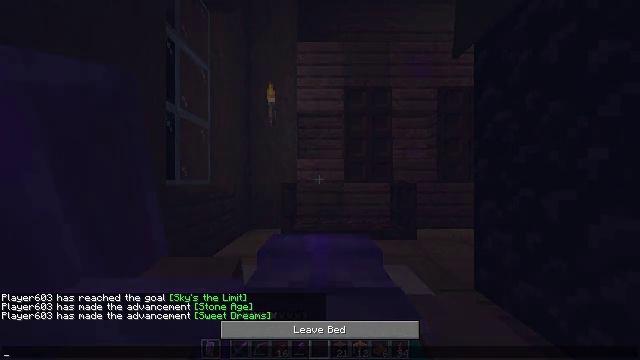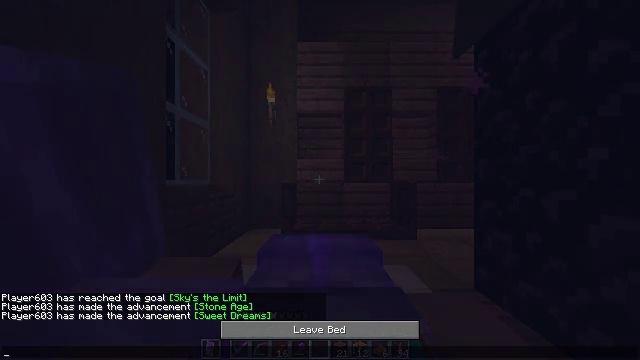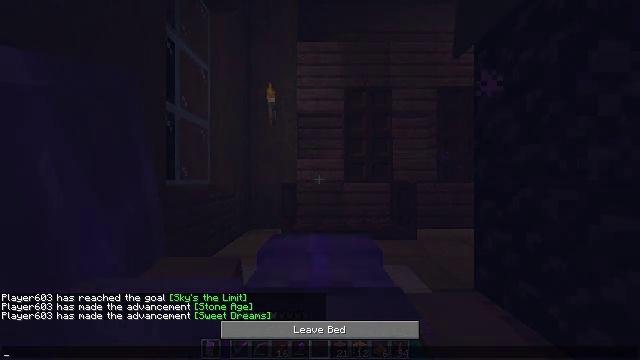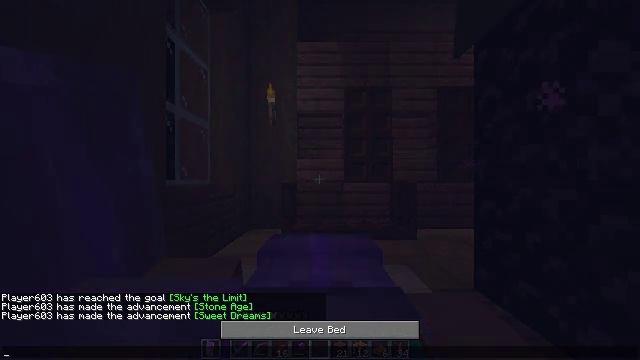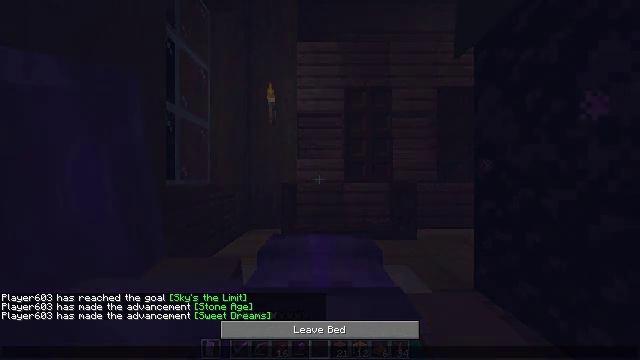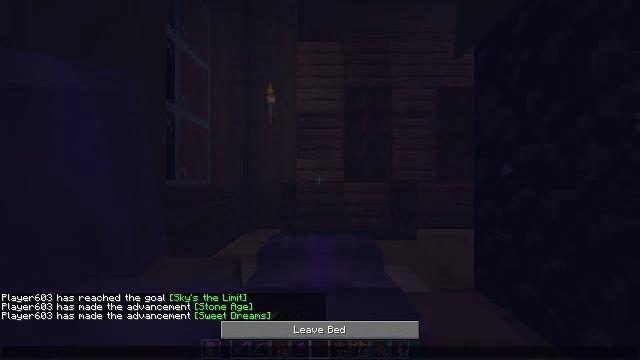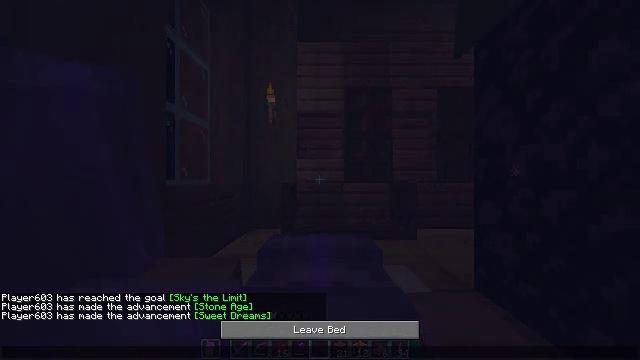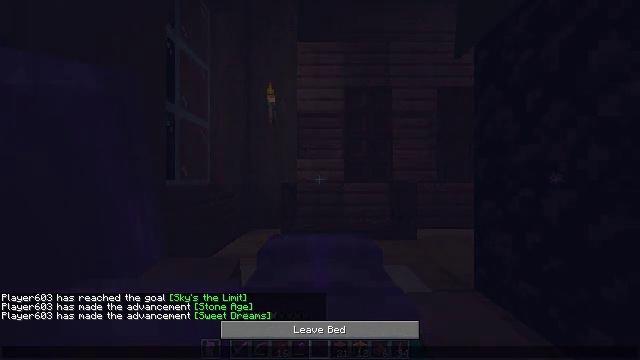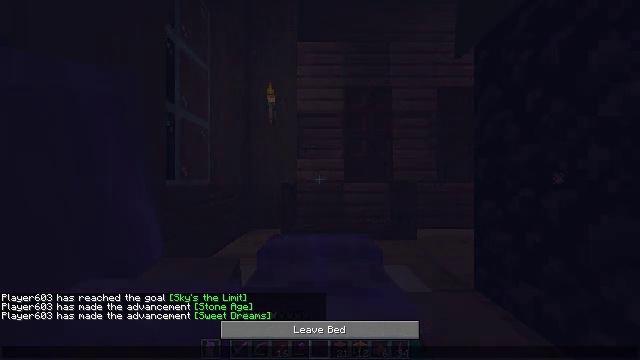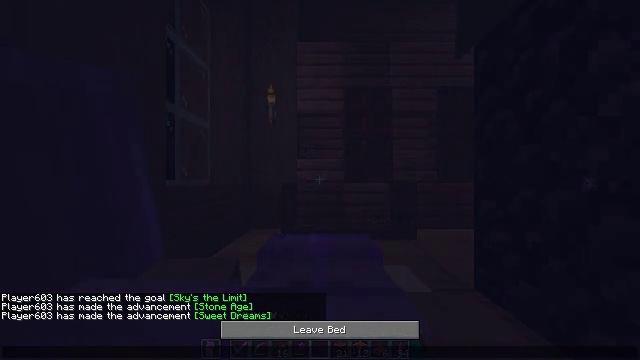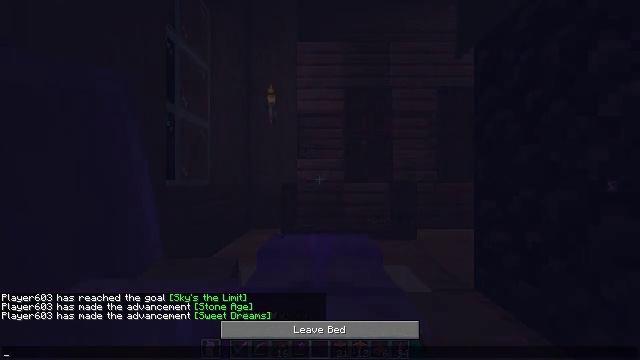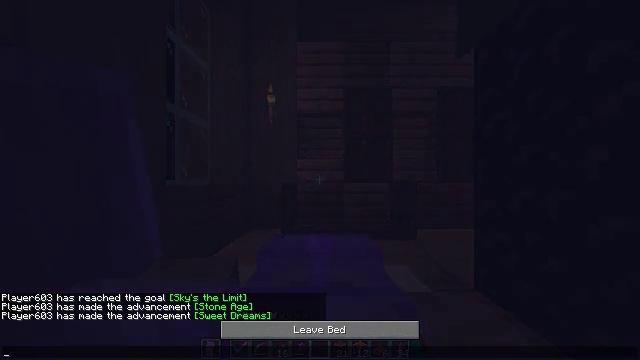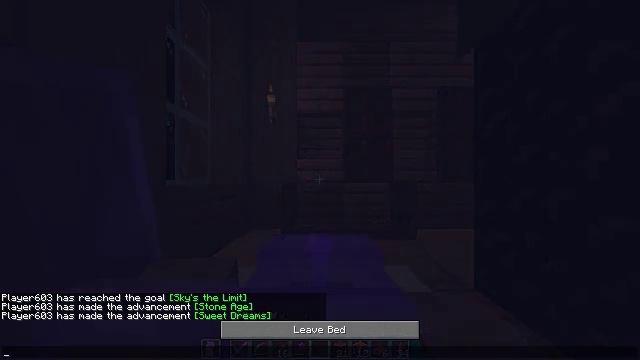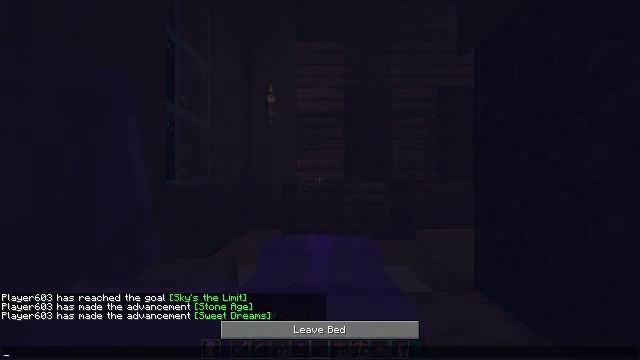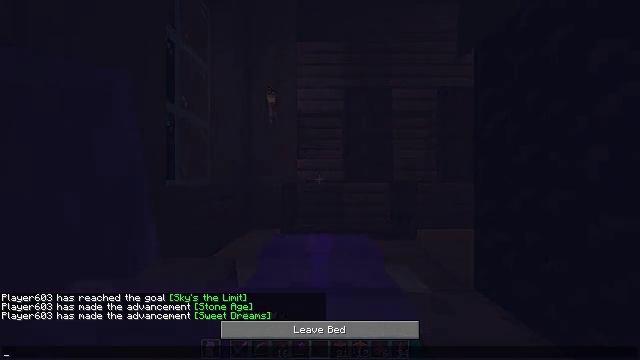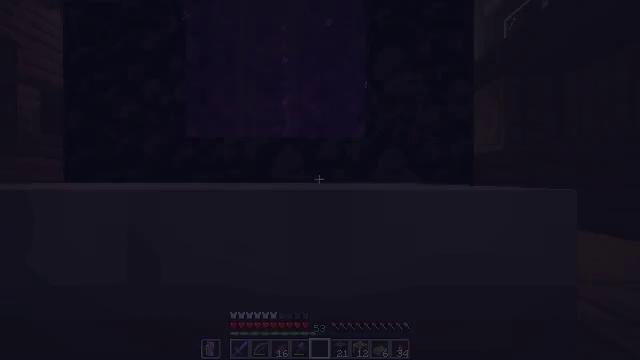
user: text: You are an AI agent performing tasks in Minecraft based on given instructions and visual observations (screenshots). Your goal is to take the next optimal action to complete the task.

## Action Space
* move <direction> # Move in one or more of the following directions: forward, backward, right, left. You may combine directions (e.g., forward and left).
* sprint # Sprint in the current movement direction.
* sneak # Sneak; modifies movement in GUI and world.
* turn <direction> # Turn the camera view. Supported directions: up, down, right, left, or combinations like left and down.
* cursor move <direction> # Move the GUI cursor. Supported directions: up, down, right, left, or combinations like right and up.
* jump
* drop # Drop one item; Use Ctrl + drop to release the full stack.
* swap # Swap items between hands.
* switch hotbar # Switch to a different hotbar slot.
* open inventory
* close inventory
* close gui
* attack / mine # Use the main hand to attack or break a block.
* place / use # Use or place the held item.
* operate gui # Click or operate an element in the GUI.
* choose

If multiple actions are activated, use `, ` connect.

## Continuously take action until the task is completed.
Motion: motion action
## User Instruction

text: Pick up the white bed by breaking it.
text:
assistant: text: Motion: no_op
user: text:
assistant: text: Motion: no_op
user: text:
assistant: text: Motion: no_op
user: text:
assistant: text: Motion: no_op
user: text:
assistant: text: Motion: no_op
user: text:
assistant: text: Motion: no_op
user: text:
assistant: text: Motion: no_op
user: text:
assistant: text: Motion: no_op
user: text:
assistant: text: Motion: no_op
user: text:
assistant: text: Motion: no_op
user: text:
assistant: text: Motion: no_op
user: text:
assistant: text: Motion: no_op
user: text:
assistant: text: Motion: no_op
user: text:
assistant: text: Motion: no_op
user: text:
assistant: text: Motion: no_op
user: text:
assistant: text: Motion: no_op
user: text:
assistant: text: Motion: no_op
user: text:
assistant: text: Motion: no_op
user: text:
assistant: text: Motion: no_op
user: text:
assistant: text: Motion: no_op
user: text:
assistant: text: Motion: no_op
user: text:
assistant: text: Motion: no_op
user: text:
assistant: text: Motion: no_op
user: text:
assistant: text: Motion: no_op
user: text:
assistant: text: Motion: no_op
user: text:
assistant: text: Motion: no_op
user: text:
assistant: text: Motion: no_op
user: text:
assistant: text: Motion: turn left and down
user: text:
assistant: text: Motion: turn left and down
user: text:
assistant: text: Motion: turn left and down